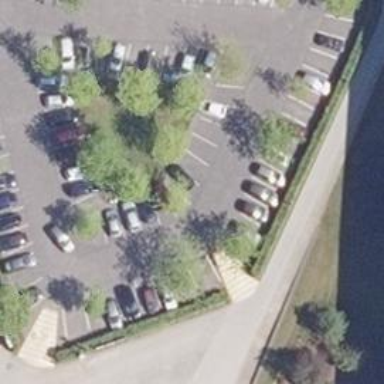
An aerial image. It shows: Parking area with surface.